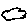
Label: cloud